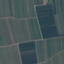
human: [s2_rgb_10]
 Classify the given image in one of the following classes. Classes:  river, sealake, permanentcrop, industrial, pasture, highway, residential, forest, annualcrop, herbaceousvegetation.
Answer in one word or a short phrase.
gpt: PermanentCrop